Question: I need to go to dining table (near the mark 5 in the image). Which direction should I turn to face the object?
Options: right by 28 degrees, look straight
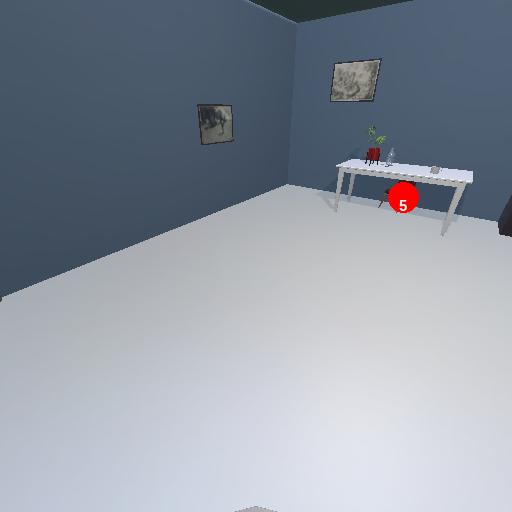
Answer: right by 28 degrees